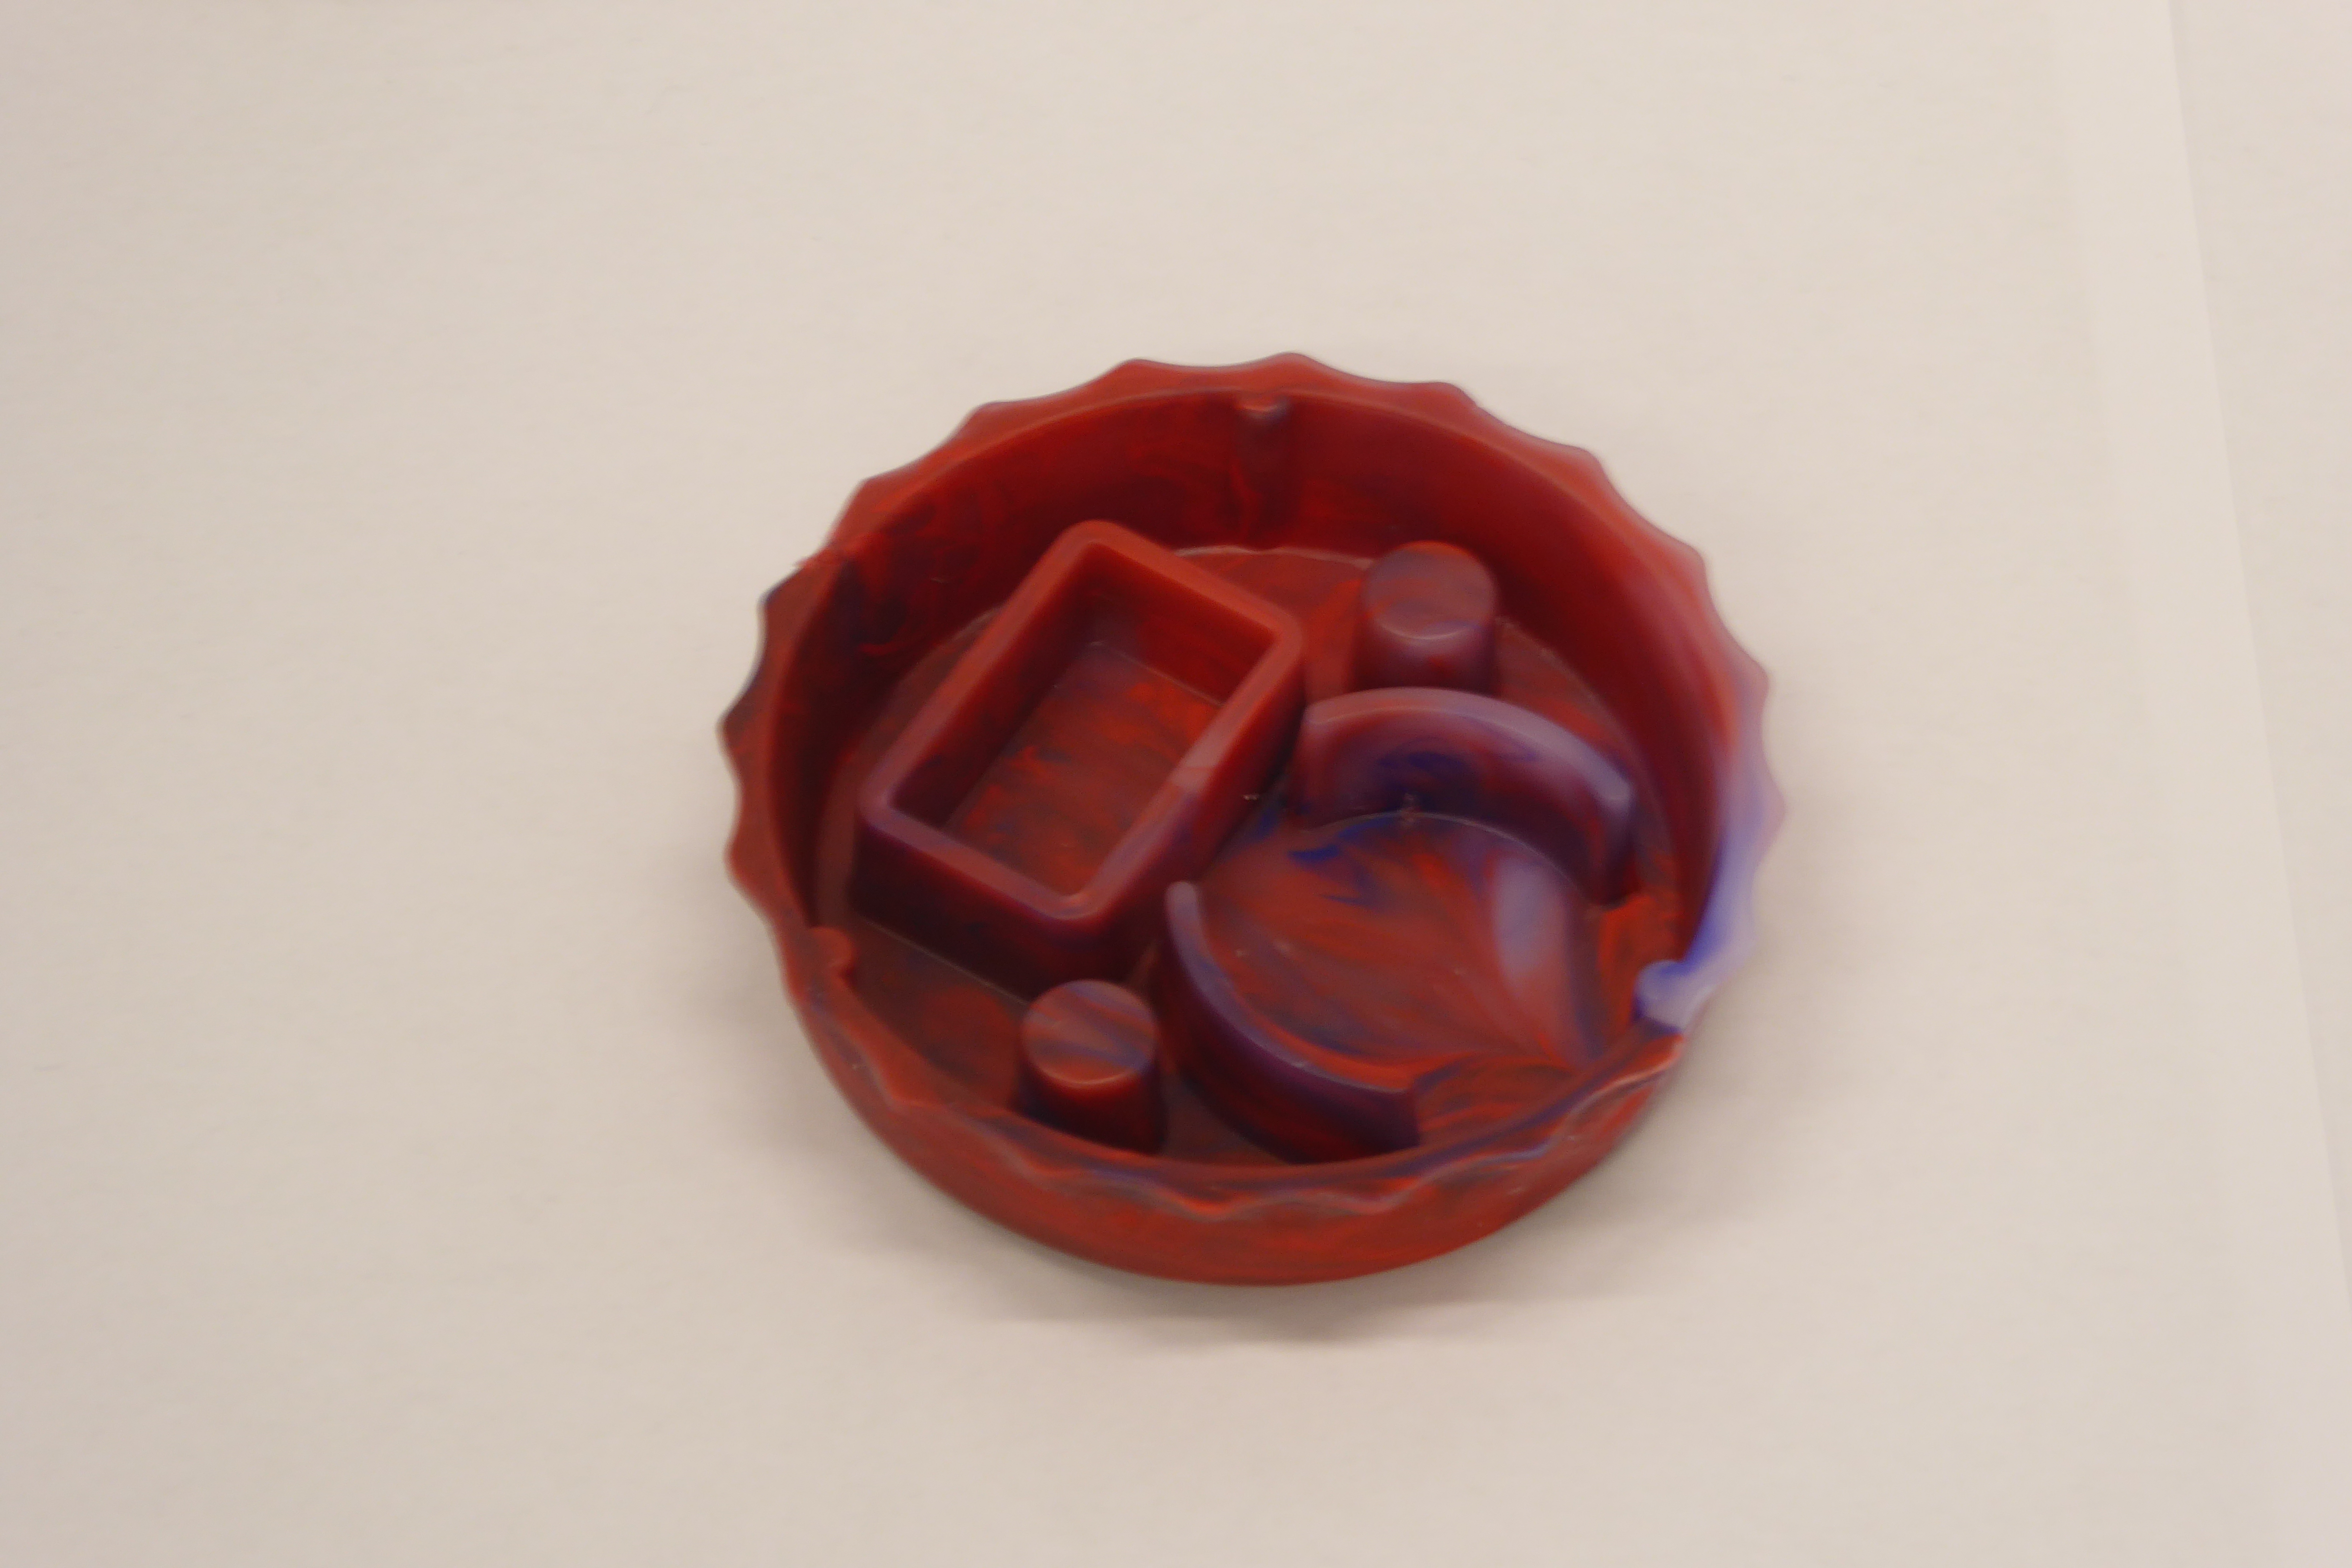
Label: Bottle Opener - Cover